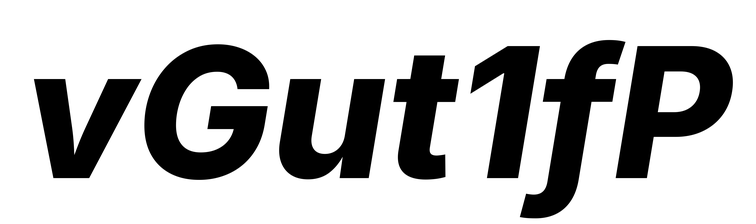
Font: Inter-Italic_ExtraBold_Italic